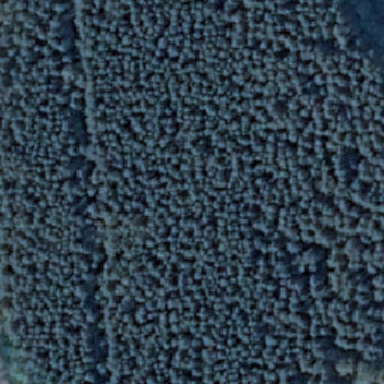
There are large trees planted in the forest .